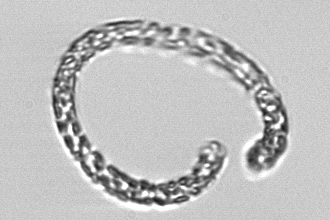
Label: Guinardia_striata